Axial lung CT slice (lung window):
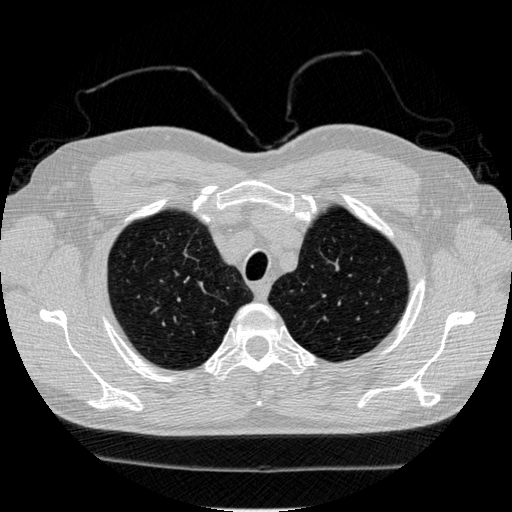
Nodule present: no